Aerial crown-view tile of a tropical tree (Barro Colorado Island, Panama), acquired 20240611:
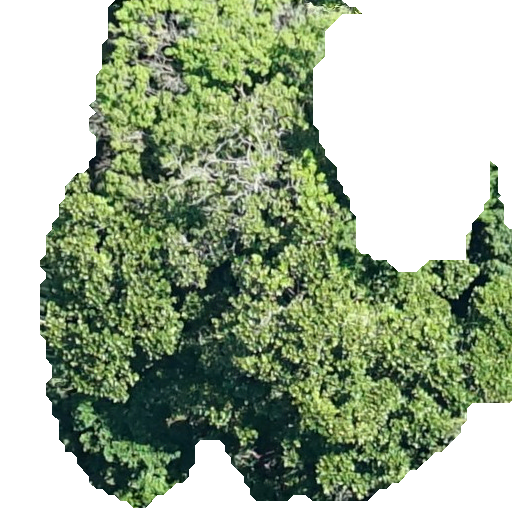
Species: Anacardium excelsum
GBIF accepted scientific name: Anacardium excelsum
Crown area: 281.236 m²